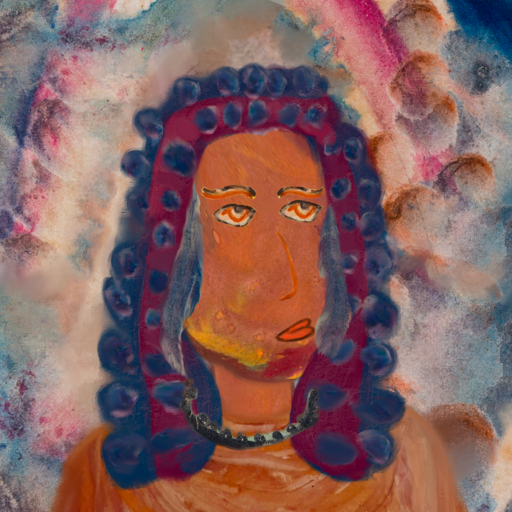
Background: Rupkatha, Head And Neck Side: Mother_And_Son_Son, Face Side: Experience, Bust: Pious_Lady, Hair Side: Hill_Girl, Head Accessory: Blank, Second Necklace: Blank, Necklace: Childish, Baby: Blank